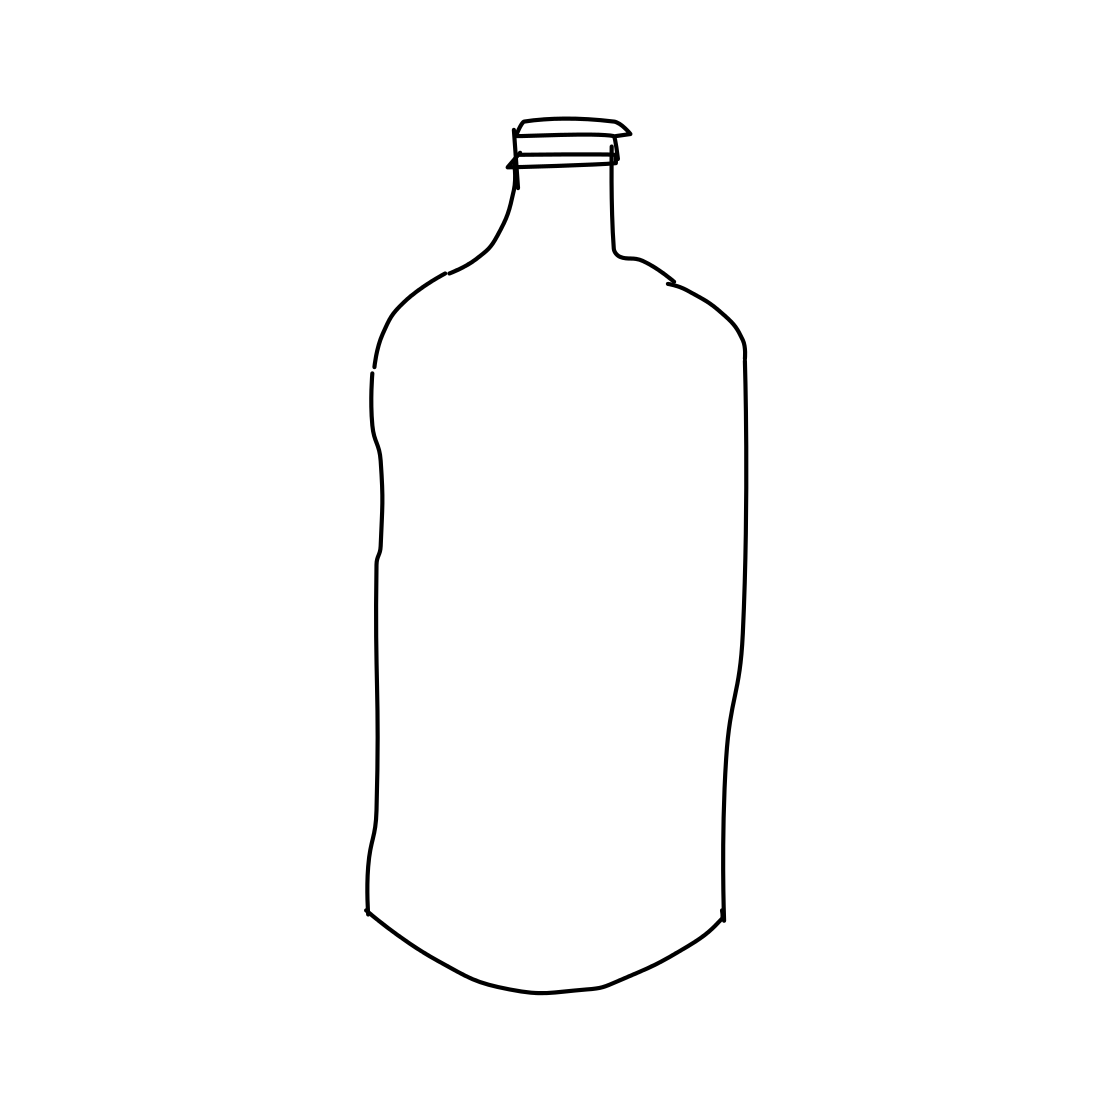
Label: wine-bottle